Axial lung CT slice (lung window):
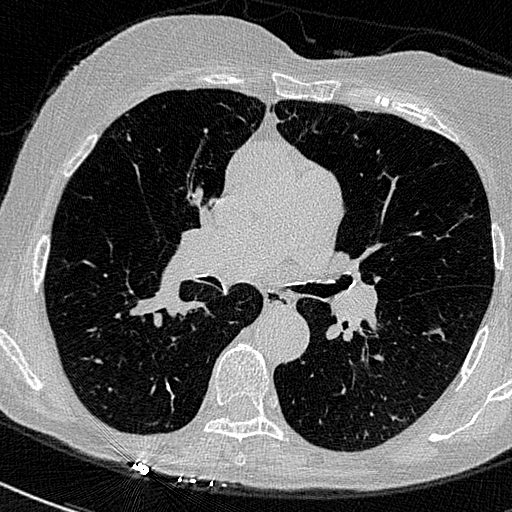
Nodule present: no